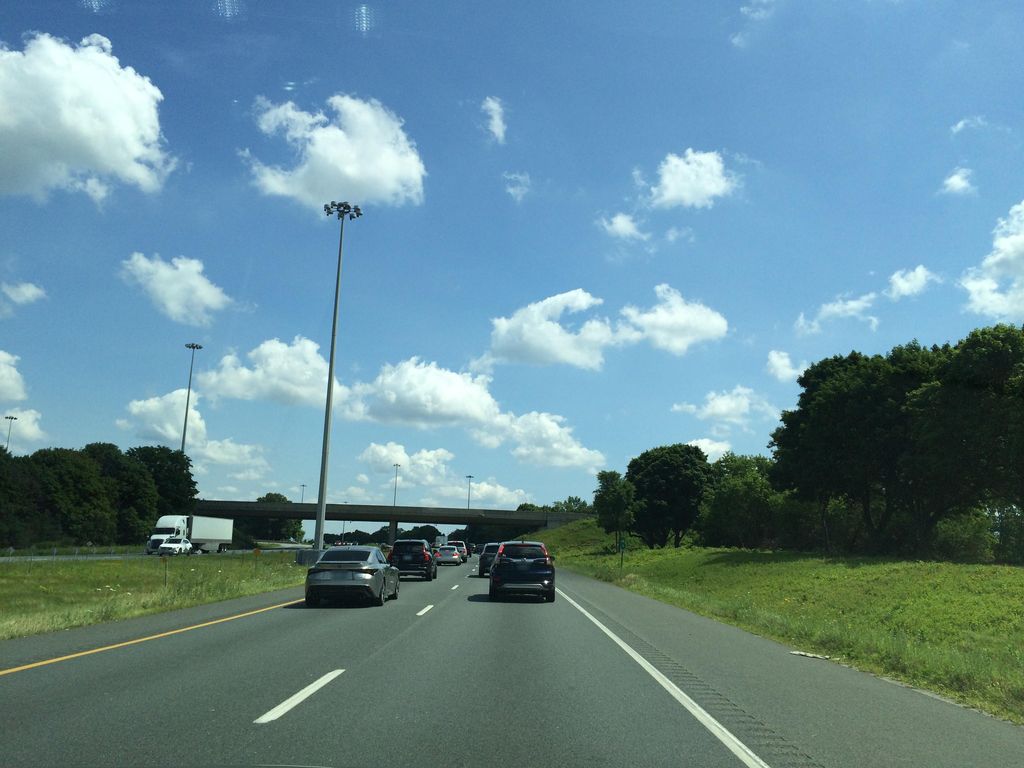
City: hamilton